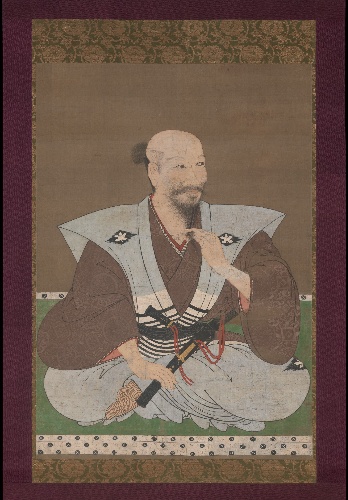
Title: 武将肖像画|Portrait of a Warrior
Artist: Unidentified artist
Date: late 16th century
Object type: Hanging scroll
Classification: Paintings
Medium: Hanging scroll; ink and color on silk
Culture: Japan
Period: Momoyama period (1573–1615)
Dimensions: Image: 47 13/16 x 33 9/16 in. (121.4 x 85.2 cm)
Overall with mounting: 86 3/4 x 41 5/8 in. (220.3 x 105.7 cm)
Overall with knobs: 86 3/4 x 45 1/8 in. (220.3 x 114.6 cm)
Department: Asian Art
Credit line: Purchase, 2003 Benefit Fund, 2004
Accession year: 2004
Repository: Metropolitan Museum of Art, New York, NY
Tags: Men|Portraits